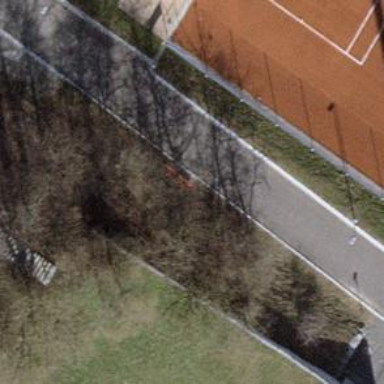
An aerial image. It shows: Red bench.